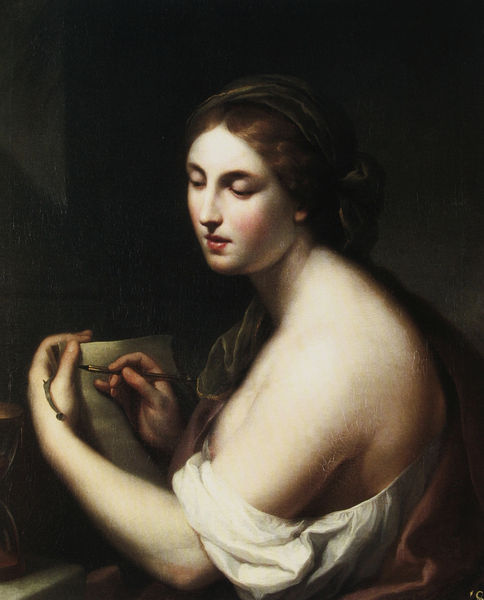
Titel: Diligentia - Allegorie der Zeichnung
Künstler: Anton Raphael Mengs
Standort: St. Petersburg
Institution: Schloss Pawlowsk
Schlagwörter: akt, dunkel, feder, gemälde, hand, haut, nackt, schatten, umhang, weiß, aquarell, grün, mädchen, ocker, sand, braun, brust, fenster, finger, frau, frisur, geschwungen, geste, hell, holz, kleid, licht, marmor, mund, nase, ohr, profil, raum, rücken, schwarz, stirn, tisch, zimmer, blick, dame, rot, tuch, malerei, blond, hemd, jung, wand, arm, arme, augen, band, barock, blass, bluse, falten, gesicht, haarschmuck, inkarnat, ärmel, hals, hände, niederlande, portrait, porträt, öl, gewand, gold, haare, kelch, sitzend, stoff, blatt, augenbrauen, blässe, kontrast, lippen, locken, rosa, rouge, schulter, schultern, helldunkel, kopfbedeckung, schrift, wangen, kuss, liebe, papier, düster, backen, oliv, beleuchtung, haarband, stille, weib, weiblich, kopftuch, zopf, sitzt, malerin, muse, kammer, konzentriert, faltenwurf, halbakt, halbnackt, wange, brustwarze, ellenbogen, dreiviertelprofil, entblößt, lider, oberarm, ohrläppchen, keller, nische, gefäß, helligkeit, geheimnis, seite, künstlerin, malen, pinsel, bildniss, stift, pergament, kerker, hubi, fingernägel, zeichnen, unterarm, brief, schreiben, toga, aufgestützt, bleich, leicht, leuchtend, eieruhr, stundenglas, femme, schreibt, griffel, tunika, letter, fensteröffnung, schreibend, unterkleid, gerötet, aufgesteckt, haartuch, enthüllt, zeichnend, schreibende, gewandt, kopfband, füller, sanduhr, verrutscht, roter mund, dunek, guerchin, guido reni, reni, stiff, brif, autorin, dunkelrosa, ecrivain, schreiebn, schultr, zeichnende, braune hare, dichten, leiberl, nu, aufsteckfrisur, pergemant, pinsek, kirschmund, enweib, bildnidd